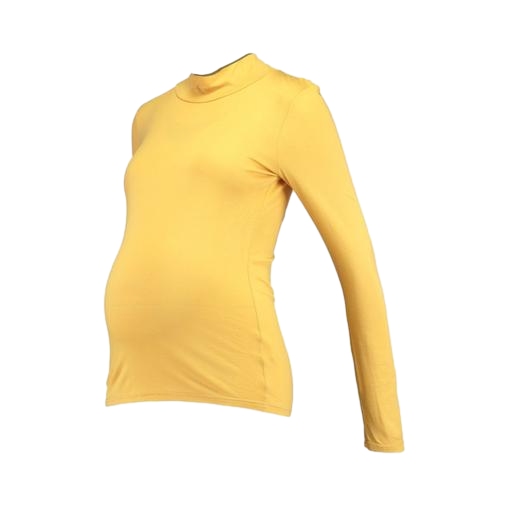
yellow double-layer top, gold high-neck top, yellow skinny-fit stretch polo shirt, white background